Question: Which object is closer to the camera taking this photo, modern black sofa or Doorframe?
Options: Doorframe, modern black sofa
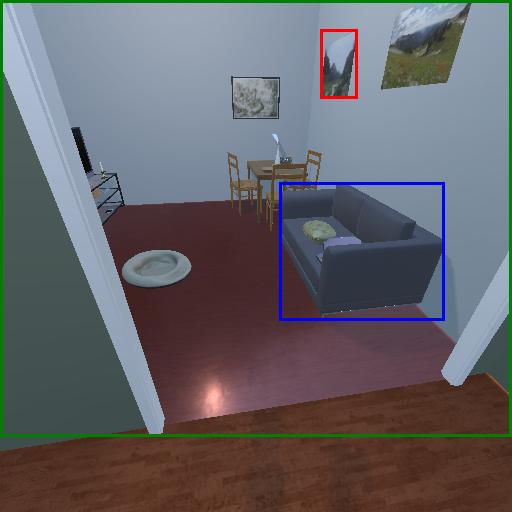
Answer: Doorframe